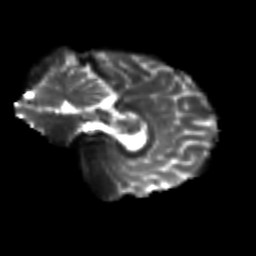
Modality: T2w
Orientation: sagittal
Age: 23
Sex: female
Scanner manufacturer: siemens
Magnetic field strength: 3 T
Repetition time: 3.5 s
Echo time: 0.125 s